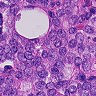
Metastatic tissue present: yes